Interaction volume radius: 5 \u00c5
Interaction volume height: 45 \u00c5
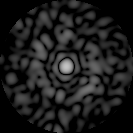
Disorder parameter: 0.8106